Question: This is a simple game I am attempting to write, it's not however, turning out to be as efficient as expected... Here's my objective. The array is not working correctly and the overall logic is incomplete. The objective is: if the sum of the dice on that first roll was 2, 3, or 12, you told the player that he/she lost; if the sum was 7 or 11, you told the player he/she had won; if the first roll was any other number (4,5,6,8,9,10), the player was told that he/she must roll again. Now extend that program as follows - if the player was told to roll again after the first roll (if it was a 4,5,6,8,9,10), save that number, call it "the point". Now continue rolling until one of two things happen - if the player rolls a 7 before rolling "the point" number again, the player loses and the turn is over; if the player matches "the point" before a 7 is rolled the player wins and the turn is over. If any number besides a 7 or "the point" is rolled nothing happens and the player just keeps rolling. Tell the player if they won or lost, the results of each roll, and how many rolls it took to get the result.

'''
#include <iostream>
#include <ctime>
using namespace std;
int main()
{
int die1,
die2,
sum,
point,
rollChoice;
static int rollCount;
int *rolls = new int[];
rollCount=1;
point=0;
srand(time(0));
cout<<"Enter 1 to roll: ";
cin>>rollChoice;
if(rollChoice==1)
{
for (int i=0; i<INT_MAX; i++)
{
die1=rand()%10;
die2=rand()%10;
sum=die1+die2;
rolls[sum];
if(rolls[i] == 2 || rolls[i] == 3 || rolls[i] == 12)
{
cout<<"
You have lost!"<<endl;
rollCount++;
cout<<"
";
cin>>rollChoice;
}
else if(rolls[i] == 7 || rolls[i] == 11)
{
cout<<"
You have won!"<<endl;
rollCount++;
cout<<"
";
cin>>rollChoice;
}
else if(rolls[i] == 4 || rolls[i] == 5 || rolls[i] == 6 || rolls[i] == 8 || rolls[i] == 9 || rolls[i] == 10)
{
cout<<"
You have lost, roll again.";
point=rolls[i];
cout<<"
";
cin>>rollChoice;
rollCount++;
if(rollCount==7)
{
for(int i=0; i<7; i++)
{
cout<<"
Roll "<<i<<". "<<rolls[i];
}
}
}
}
}
cin.get();
cin.get();
return 0;
}
'''
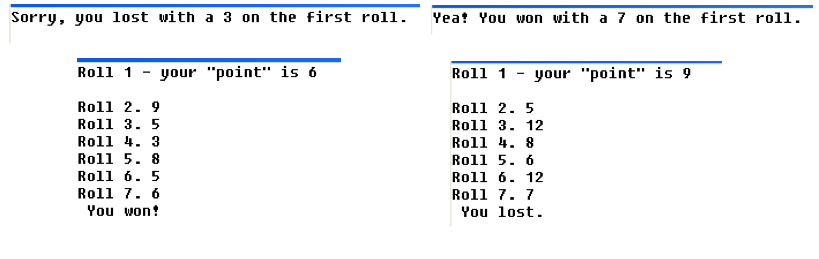
Answer: You didn't provide any or enough explanations about your code (like that first for-loop).
Because of that, I am unable to help resolve your main issue. However, I was able to
to point out some errors within it. Like how you didn't set the size of your
dynamic array: roll. And don't forget to delete it after you are done with it!
But, at least you explained your objective. Because of that, I was able to write
a class for it. Basically, you are trying to develop your own "A Pair of Dice"
game. So, if I read your objective carefully and correctly, my written class
for your objective should work correctly. It is provided below. Don't forget to
read those useful comments! I hope you can learn something useful from it. Feel
free to use and tweak it your needs.
'''
#ifndef APAIROFDICE_H
#define APAIROFDICE_H
#include <string>
#include <iostream>
#include <ctime>
#define A_PAIR_OF_DICE_LOST 0
#define A_PAIR_OF_DICE_WON 1
#define A_PAIR_OF_DICE_RETRY 2
class APairOfDice
{
public:
void Play( void );
private:
::UINT Roll( void );
void Reset( void );
void PrintHistory( void );
private:
::UINT m_nCount;
::UINT m_nValue;
::UINT m_nPoint;
std::vector< ::UINT >m_vnHistory;
bool bWin;
public:
APairOfDice( void ) : m_nCount( 0 ), m_nValue( 0 ), m_nPoint( 0 ), bWin( false ) { }
~APairOfDice( void ) { }
};
#endif // APAIROFDICE_H
'''
'''
void APairOfDice::Play( void )
{
// DECLARATION
::UINT nRollResult = Roll( );
// DO WHATEVER
// *This is the main loop of the game:
while( true )
{
//* Is this is first roll? If so, do this:
if( m_nCount == 1 )
{
// *If m_nValue is equal to either of the following
// values: 2, 3, and 12, the player has lost.
// So, bWin is set to false and the loop will break.
if( nRollResult == A_PAIR_OF_DICE_LOST ) {
bWin = false;
break;
}
// *Else if m_nValue is equal to either 7 or 11,
// the player has won. Therefore, bWin is set as
// true and the loop will break.
else if( nRollResult == A_PAIR_OF_DICE_WON ) {
bWin = true;
break;
}
// *Else m_nValue is equal to either of the following
// numbers: 1, 4, 5, 6, 8, 9, 10
// change the value of m_nPoint to m_nValue (saved it).
else
m_nPoint = m_nValue;
}
//* If not, do this:
else
{
// *If m_nValue is equal to 7, the player will
// lose. If so, set bWin as false and break
// the loop. Game over.
if( m_nValue == 7 ) {
bWin = false;
break;
}
// *Else if m_nValue is equal to m_nPoint, the player
// will win. If so, set bWin as true and break
// the loop. Game over. Good game.
else if( m_nValue == m_nPoint ) {
bWin = true;
break;
}
}
//* Remove the next two lines to prevent the loop from pausing.
std::cout << "Enter any key to roll again!
";
::getchar( );
// Roll again.
Roll( );
}
// PRINT
PrintHistory( );
// ASK FOR REPLAY
std::cout << "Would you like to play again? Enter 'y' for yes and any other key is for no.
";
if( ::getchar( ) == 'y' || ::getchar( ) == 'Y' )
{
Reset( );
Play( );
}
};
::UINT APairOfDice::Roll( void )
{
// DECLARATION
// INITIALIZATION
// *Increase the value of m_nCount.
m_nCount ++;
// *Initialize random number generator
// with std::time as the seed.
std::srand( ( ::UINT )std::time( 0 ) );
// *Set the value of m_nValue as the result of
// std::rand % highest value + lowest value.
// *This isn't the best way to generate a value.
m_nValue = std::rand( ) % 12 + 1;
// *Save the old m_nValue.
m_vnHistory.push_back( m_nValue );
// *Check and return values.
if( m_nValue == 2 || m_nValue == 3 || m_nValue == 12 )
return( A_PAIR_OF_DICE_LOST );
else if( m_nValue == 7 || m_nValue == 11 )
return( A_PAIR_OF_DICE_WON );
else
return( A_PAIR_OF_DICE_RETRY );
};
void APairOfDice::Reset( void )
{
//* Reset all class variables and members.
this->m_nCount = 0;
this->m_nValue = 0;
this->m_nPoint = 0;
this->m_vnHistory.clear( );
this->bWin = false;
};
void APairOfDice::PrintHistory( void )
{
// DECLARATION
::UINT nRollCount = 2;
// *Print win or lose message.
if( bWin )
std::cout << "Yay! You've won!!!
";
else
std::cout << "Aw! You've lost...
";
// *Print the value of m_nPoint.
std::cout << "Roll 1 - " << "your "point" is " << m_nPoint << std::endl;
// *Print each value within m_vnHistory except for the first one
// why not the first one? Well, because thats the value of m_nPoint.
for( std::vector< ::UINT >::const_iterator nIndex = m_vnHistory.begin( ) + 1;
nIndex != m_vnHistory.end( );
++ nIndex, ++ nRollCount )
{
std::cout << "Roll " << nRollCount << ". " << " Rolled: " << *nIndex << std::endl;
}
};
'''
'''
Enter any key to roll again!
Enter any key to roll again!
Enter any key to roll again!
Enter any key to roll again!
Enter any key to roll again!
Enter any key to roll again!
Enter any key to roll again!
Enter any key to roll again!
Enter any key to roll again!
Aw! You've lost...
Roll 1 - your "point" is 6
Roll 2. Rolled: 10
Roll 3. Rolled: 10
Roll 4. Rolled: 10
Roll 5. Rolled: 1
Roll 6. Rolled: 1
Roll 7. Rolled: 1
Roll 8. Rolled: 4
Roll 9. Rolled: 4
Roll 10. Rolled: 7
Would you like to play again? Enter 'y' for yes and any other key is for no.
'''
If there are any errors, please notify me. Feedbacks and suggestions are not ignored!